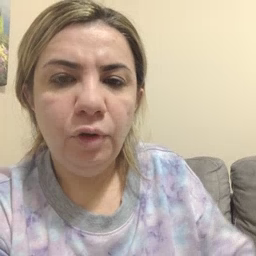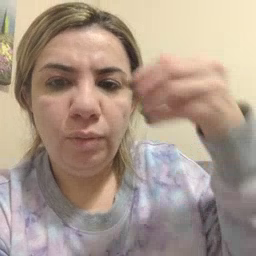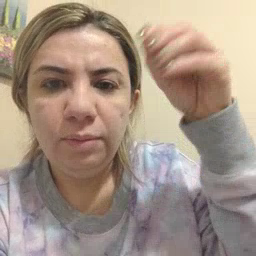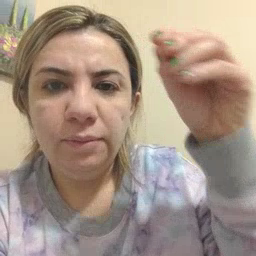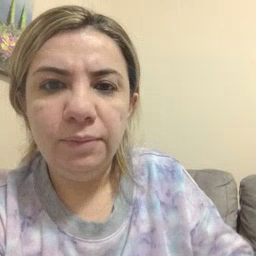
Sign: store